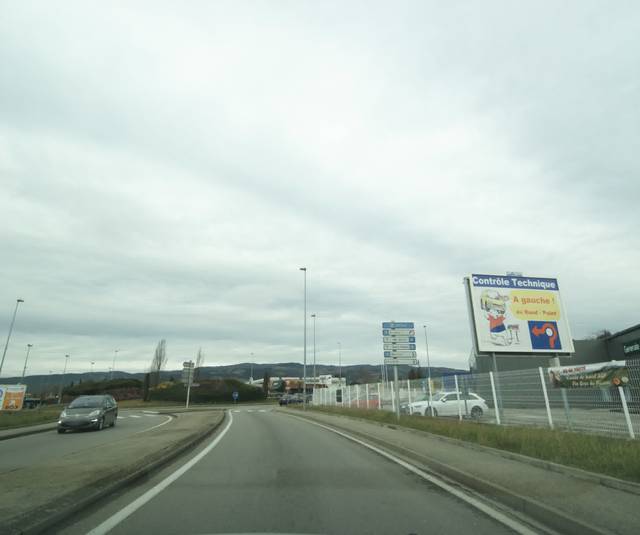
Region: France
Coordinates: 44.961, 4.884